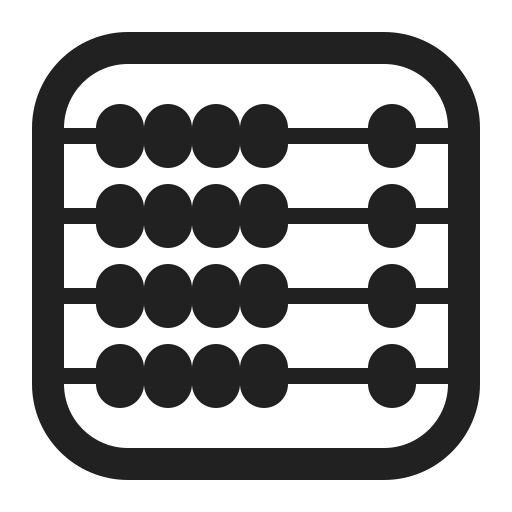
abacus high contrast